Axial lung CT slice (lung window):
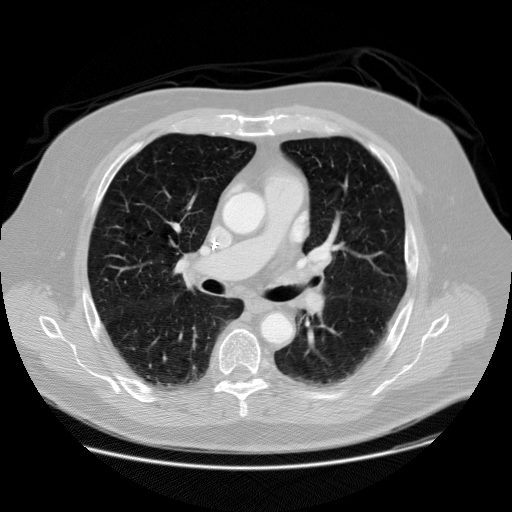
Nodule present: no